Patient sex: M
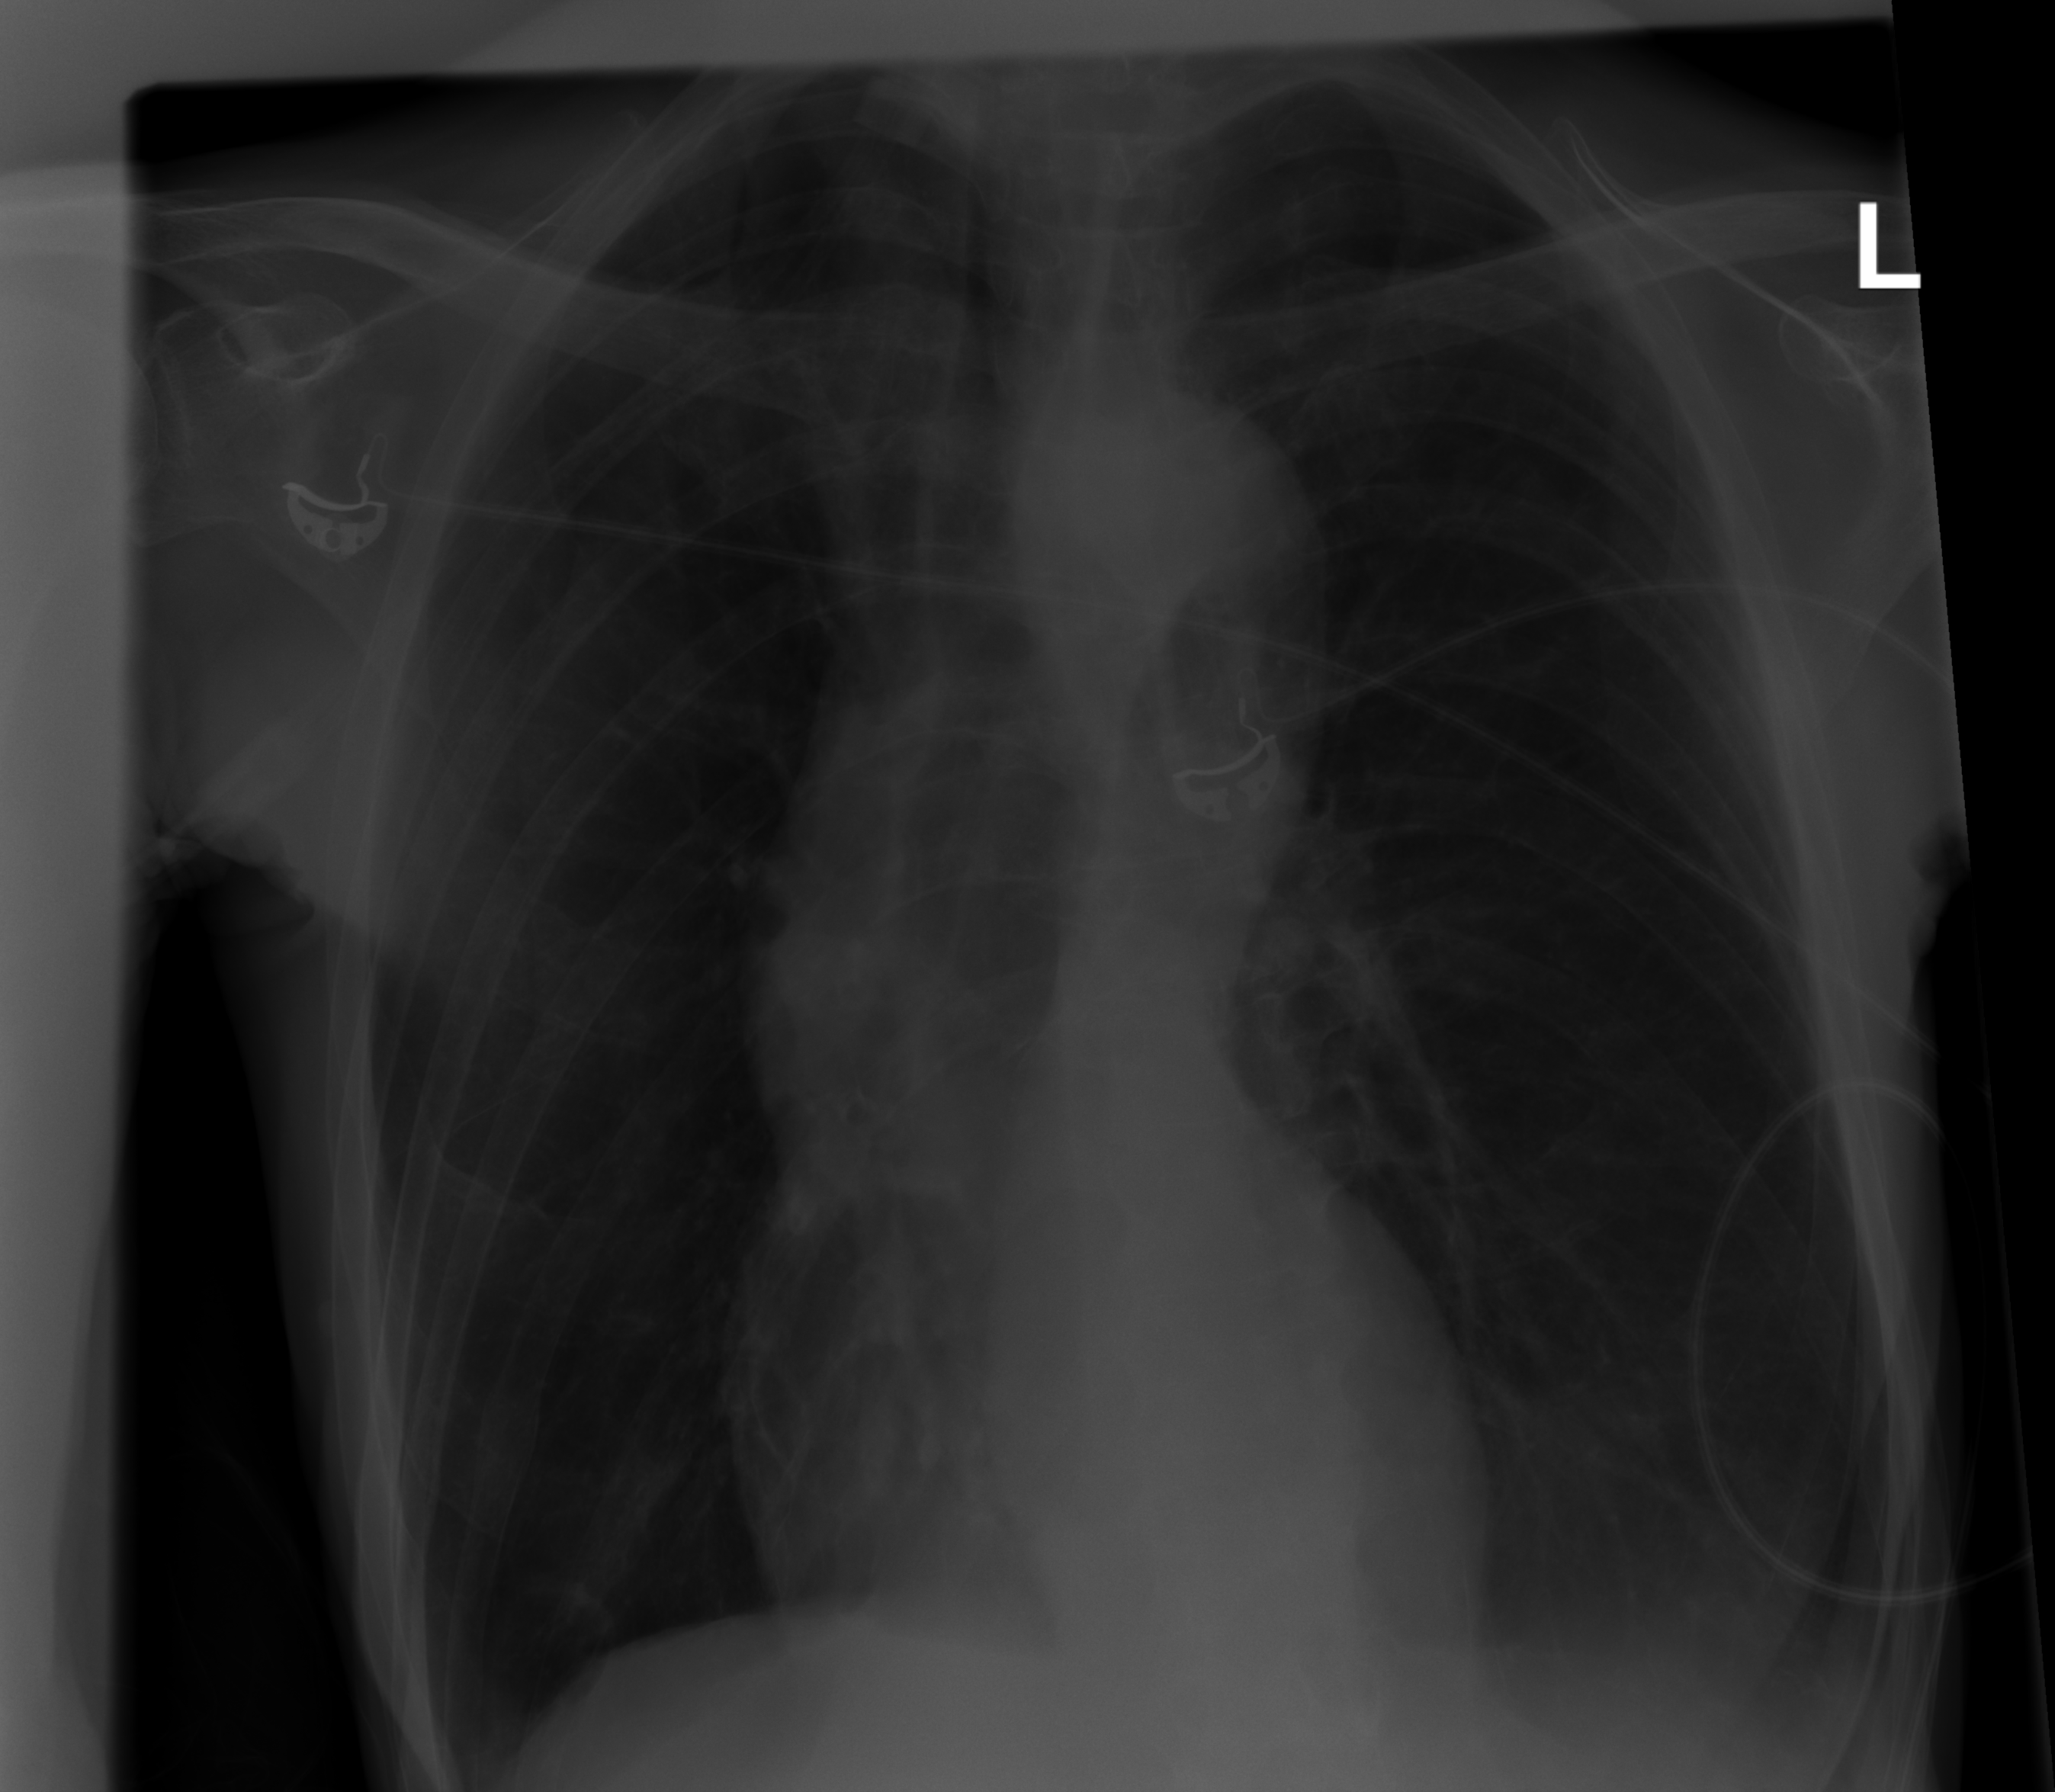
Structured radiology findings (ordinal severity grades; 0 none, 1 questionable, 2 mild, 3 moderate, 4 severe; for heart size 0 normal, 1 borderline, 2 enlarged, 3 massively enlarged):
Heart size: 0
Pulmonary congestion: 0
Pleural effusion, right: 0
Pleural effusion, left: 1
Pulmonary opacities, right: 0
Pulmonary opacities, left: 0
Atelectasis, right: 0
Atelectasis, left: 0